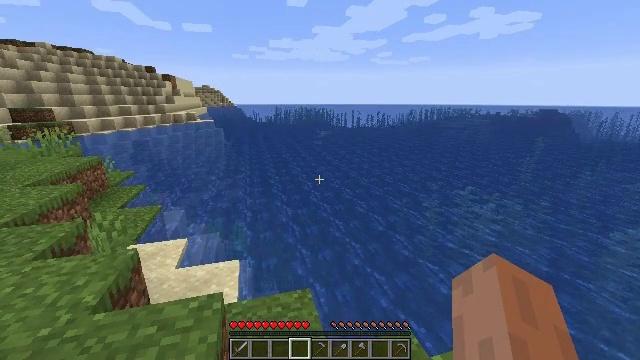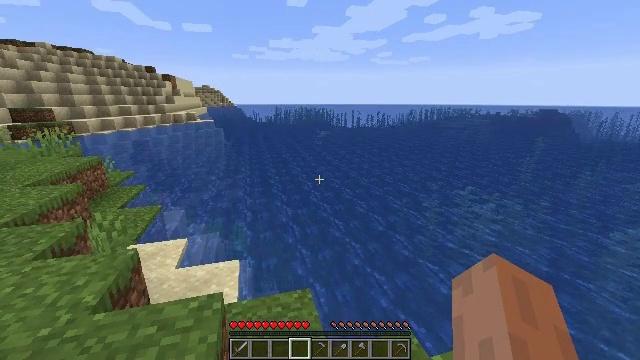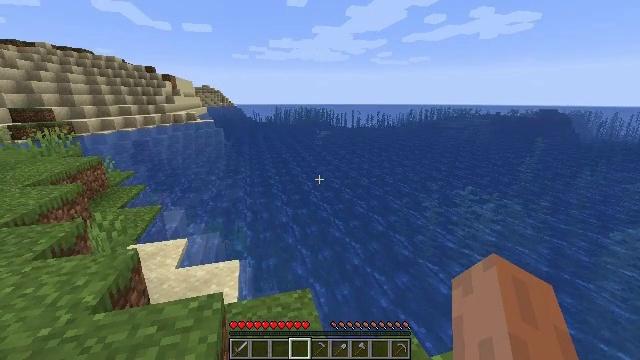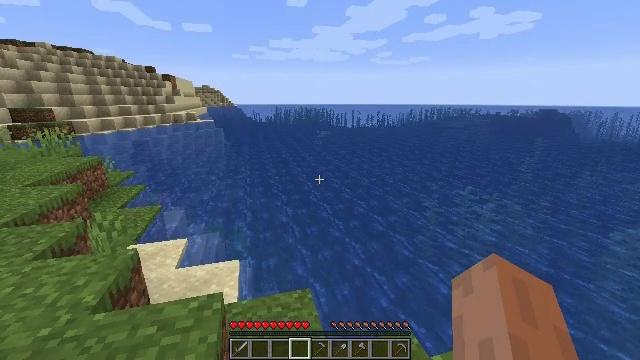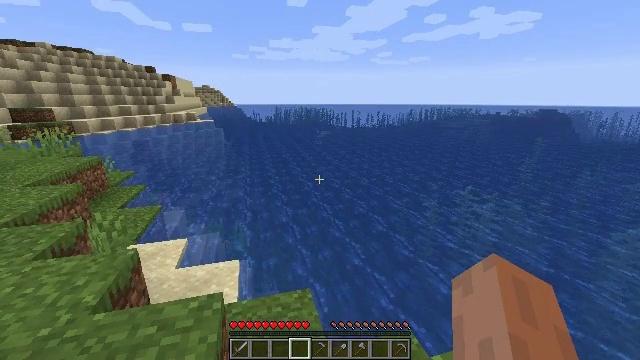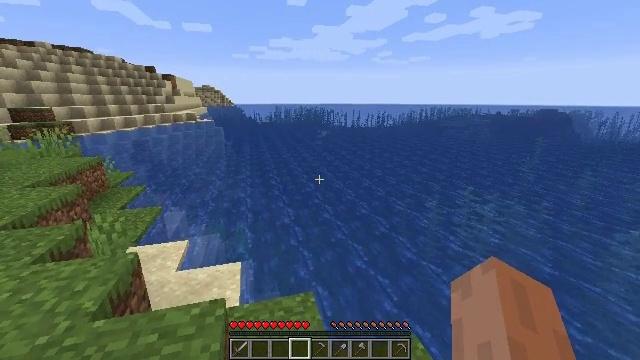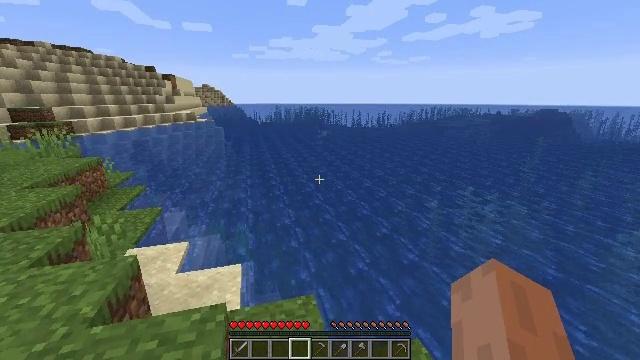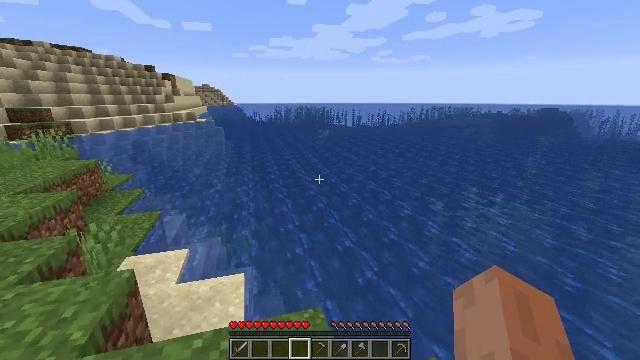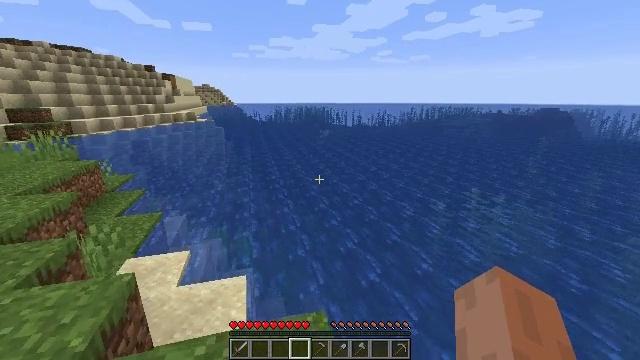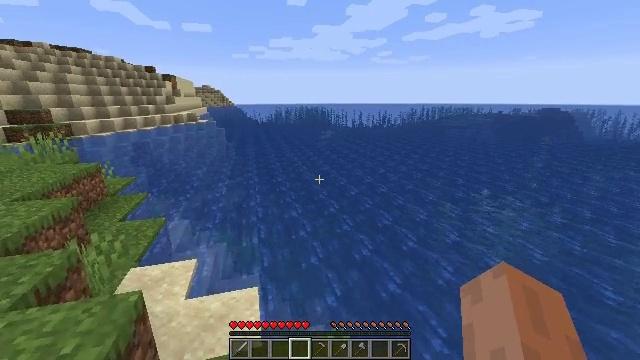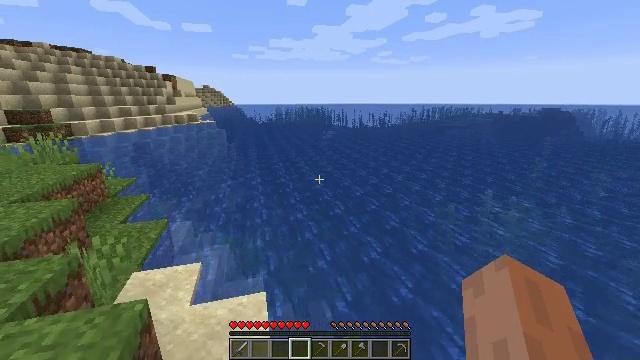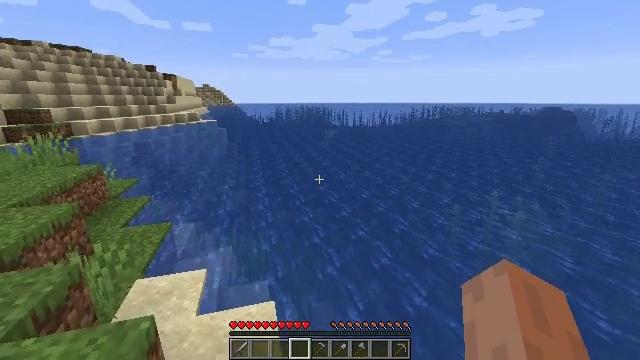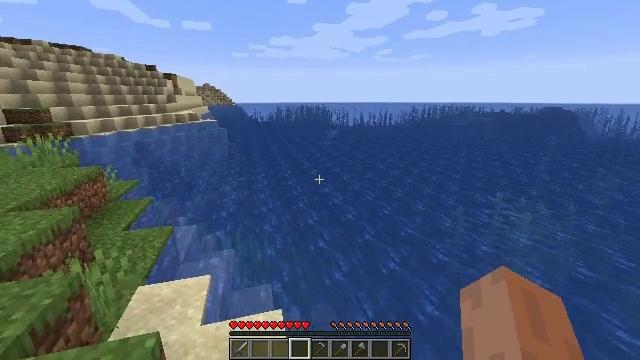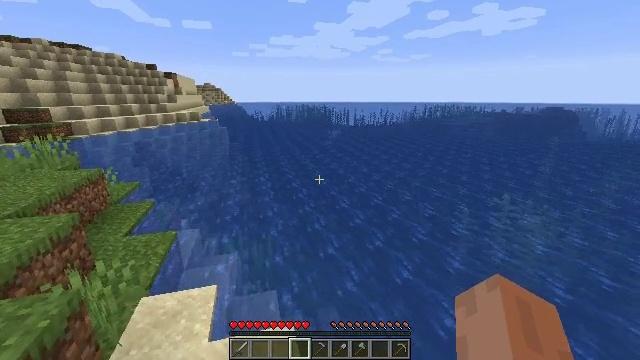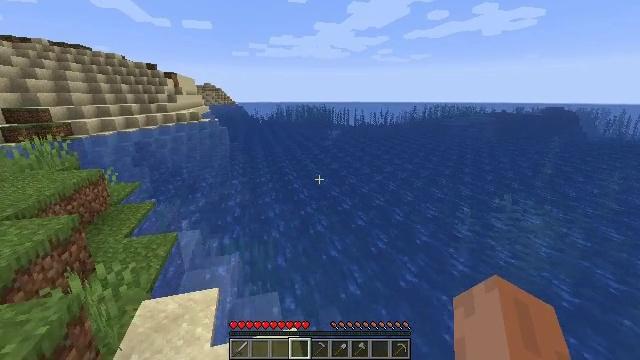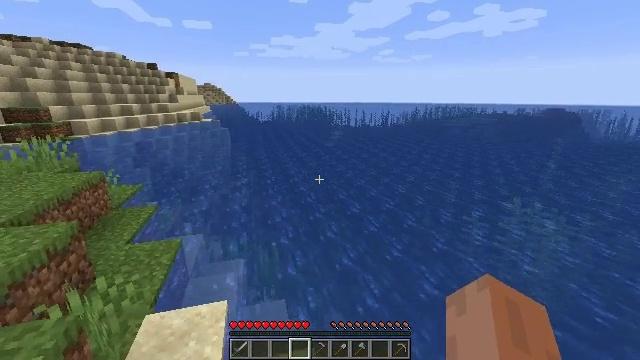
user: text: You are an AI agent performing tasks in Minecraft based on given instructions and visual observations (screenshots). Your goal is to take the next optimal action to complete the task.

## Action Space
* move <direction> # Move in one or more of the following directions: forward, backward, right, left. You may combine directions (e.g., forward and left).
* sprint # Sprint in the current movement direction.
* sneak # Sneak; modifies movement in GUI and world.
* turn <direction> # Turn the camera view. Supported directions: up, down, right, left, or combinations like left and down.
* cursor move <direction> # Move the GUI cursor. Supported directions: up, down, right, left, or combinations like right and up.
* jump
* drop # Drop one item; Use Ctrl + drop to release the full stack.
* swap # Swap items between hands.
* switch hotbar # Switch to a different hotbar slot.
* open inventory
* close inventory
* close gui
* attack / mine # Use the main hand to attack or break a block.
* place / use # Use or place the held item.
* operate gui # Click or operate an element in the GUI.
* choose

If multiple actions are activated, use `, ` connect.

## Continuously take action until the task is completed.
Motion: motion action
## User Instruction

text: Kill mobs in water.
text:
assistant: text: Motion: no_op
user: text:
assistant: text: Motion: no_op
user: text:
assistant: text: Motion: no_op
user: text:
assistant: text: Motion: no_op
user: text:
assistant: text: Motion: move forward and move left
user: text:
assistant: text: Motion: move forward and move left
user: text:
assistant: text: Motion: move forward and move left
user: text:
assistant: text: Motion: move forward and move left
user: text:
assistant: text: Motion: move forward and move left
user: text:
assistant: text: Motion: move forward and move left
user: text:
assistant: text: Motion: move forward and move left
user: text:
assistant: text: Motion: move forward and move left
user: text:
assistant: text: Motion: move forward and move left
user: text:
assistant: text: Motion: move forward and move left
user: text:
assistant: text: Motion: move forward and move left
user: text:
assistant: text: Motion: move forward and move left
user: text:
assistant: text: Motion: move forward and move left
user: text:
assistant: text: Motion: move forward and move left
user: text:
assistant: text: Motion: move forward and move left
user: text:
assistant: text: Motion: move left
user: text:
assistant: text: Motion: move left
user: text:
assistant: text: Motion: move left
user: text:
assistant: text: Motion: move left
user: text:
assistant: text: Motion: move left
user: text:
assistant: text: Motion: move left
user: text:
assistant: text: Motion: move left
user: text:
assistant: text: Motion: move left
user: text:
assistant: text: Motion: move left
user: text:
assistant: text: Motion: move forward and move left
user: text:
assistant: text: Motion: move forward and move left